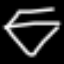
Label: diamond